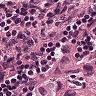
Metastatic tissue present: yes